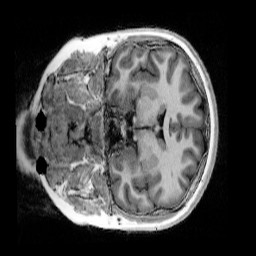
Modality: UNIT1_denoised
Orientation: coronal
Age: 12
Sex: female
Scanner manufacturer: siemens
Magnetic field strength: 3 T
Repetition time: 4 s
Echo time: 0.00303 s